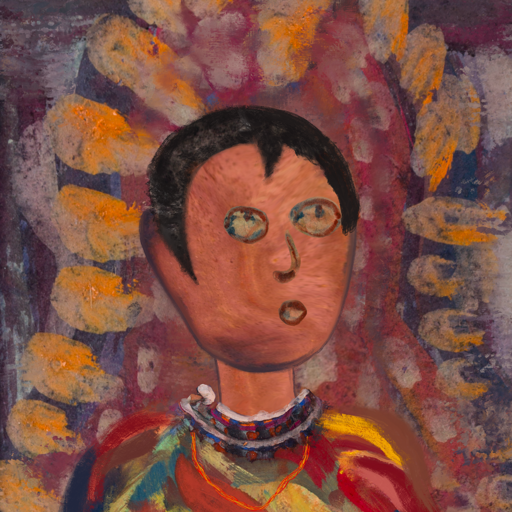
Background: Doll, Head And Neck Side: Mother_And_Son_Mother, Face Side: Orphan, Bust: Mother_And_Son_Son, Hair Side: Roy_Bahadur, Head Accessory: Blank, Second Necklace: Gypsy_Mother_2, Necklace: Hypocrite_1, Baby: Blank